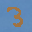
Label: 3